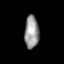
Tissue: prostate
Cell type: T cells
Senescence score: 0.7192
Nuclear area (px): 459
Mean DAPI intensity: 151.93